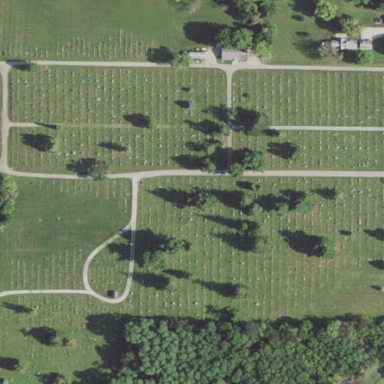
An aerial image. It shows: Cemetery.